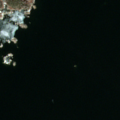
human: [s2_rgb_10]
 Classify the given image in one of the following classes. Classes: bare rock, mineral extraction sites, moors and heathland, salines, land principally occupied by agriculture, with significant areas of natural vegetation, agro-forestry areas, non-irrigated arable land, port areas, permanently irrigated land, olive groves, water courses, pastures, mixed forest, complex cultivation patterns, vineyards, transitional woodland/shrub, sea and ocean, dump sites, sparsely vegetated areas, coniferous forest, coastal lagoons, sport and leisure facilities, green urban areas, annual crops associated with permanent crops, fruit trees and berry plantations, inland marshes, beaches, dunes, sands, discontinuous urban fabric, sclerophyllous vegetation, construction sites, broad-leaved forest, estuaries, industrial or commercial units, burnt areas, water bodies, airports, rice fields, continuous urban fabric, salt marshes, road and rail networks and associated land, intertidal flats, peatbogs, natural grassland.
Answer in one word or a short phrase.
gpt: bare rock, sea and ocean